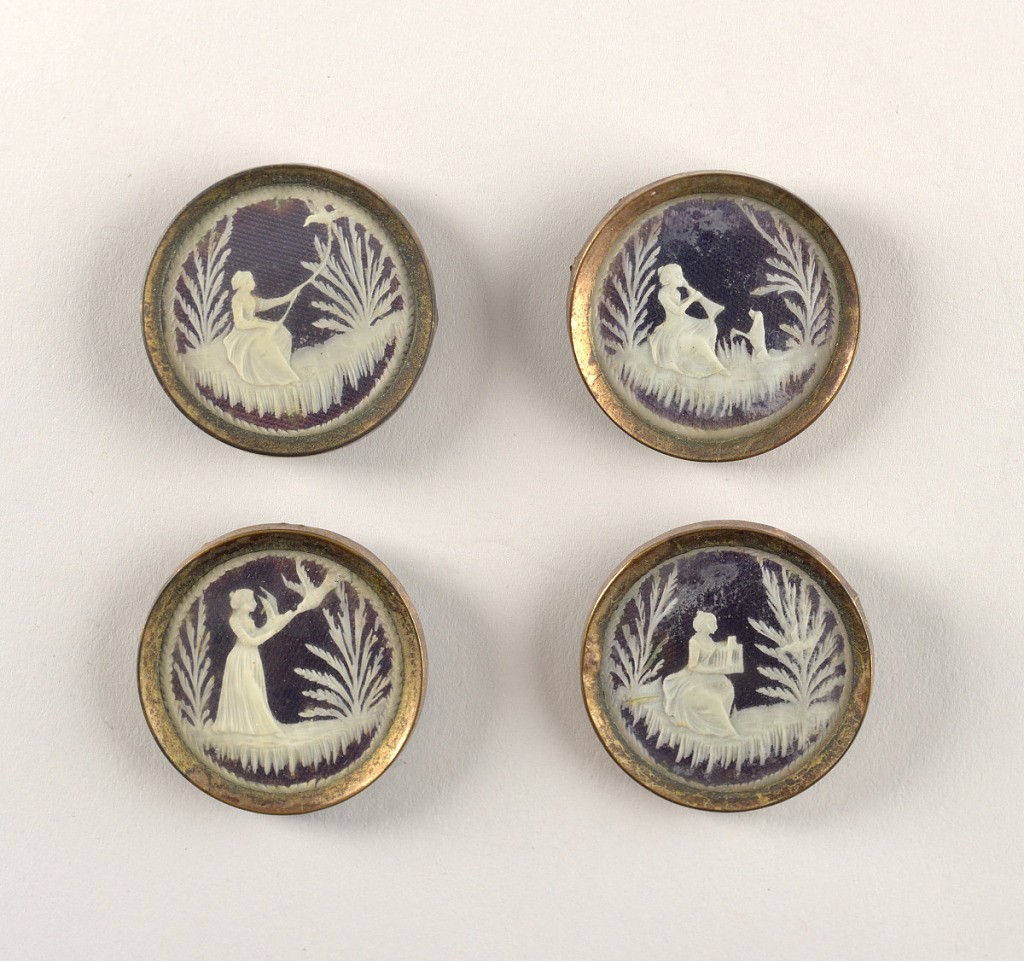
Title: Button
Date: ca. 1780
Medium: Ivory, metal foil, gilt metal, pewter, glass
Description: Four buttons depicting a young woman catching a bird, from bird call to bird cage, all in carved ivory over a colored foil ground.